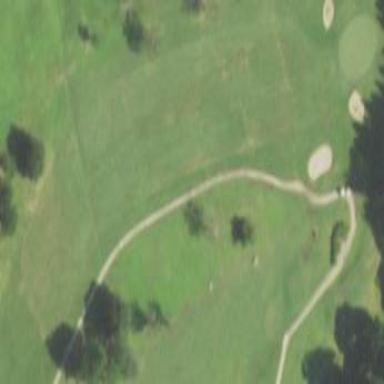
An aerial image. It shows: Golf fairway surrounded by grass.